Question: I have just created on basic example for fetching of data from table using <URL> and it worked well, but now I want to write query using yii query builder
'''
($list= Yii::$app()->db->createCommand('select * from country')->queryAll();)
'''
but in this case I am getting error for
> "PHP Fatal Error - yiiase\ErrorException", "Class 'app\models\Yii' not found".

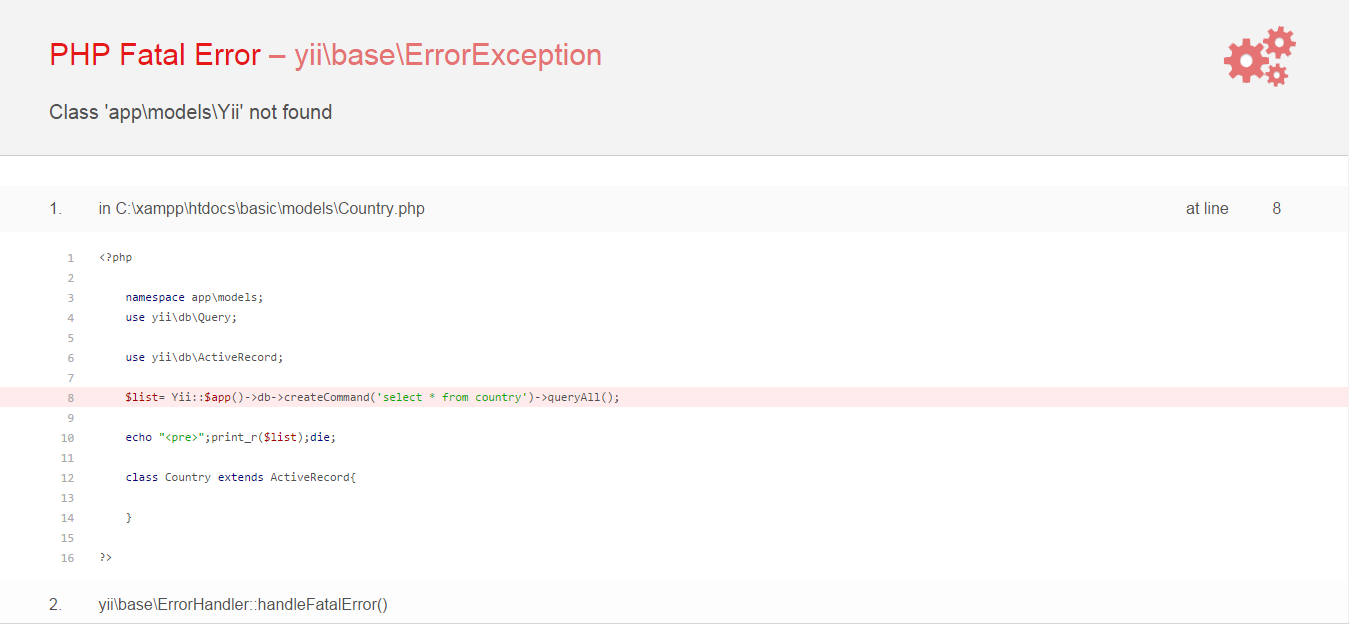
Answer: Your Model is not properly 'namespace' <URL>
Change Your Query Code as
'''
$list= \Yii::$app()->db->createCommand('select * from country')->queryAll();
'''
Change Your Country Model as
'''
class Country extends \yii\db\ActiveRecord
'''
{
'''
public static function getAllCountry()
{
$list = \Yii::$app->db->createCommand('select * from country')->queryAll();
echo "<pre>" . print_r($list);
die;
}
'''
}
and to get list from Your Controller:
'''
pp\models\Country::getAllCountry();
'''